Question: The picture describes a maze problem, where green is the starting position and red is the end point. Find the length of the shortest path.
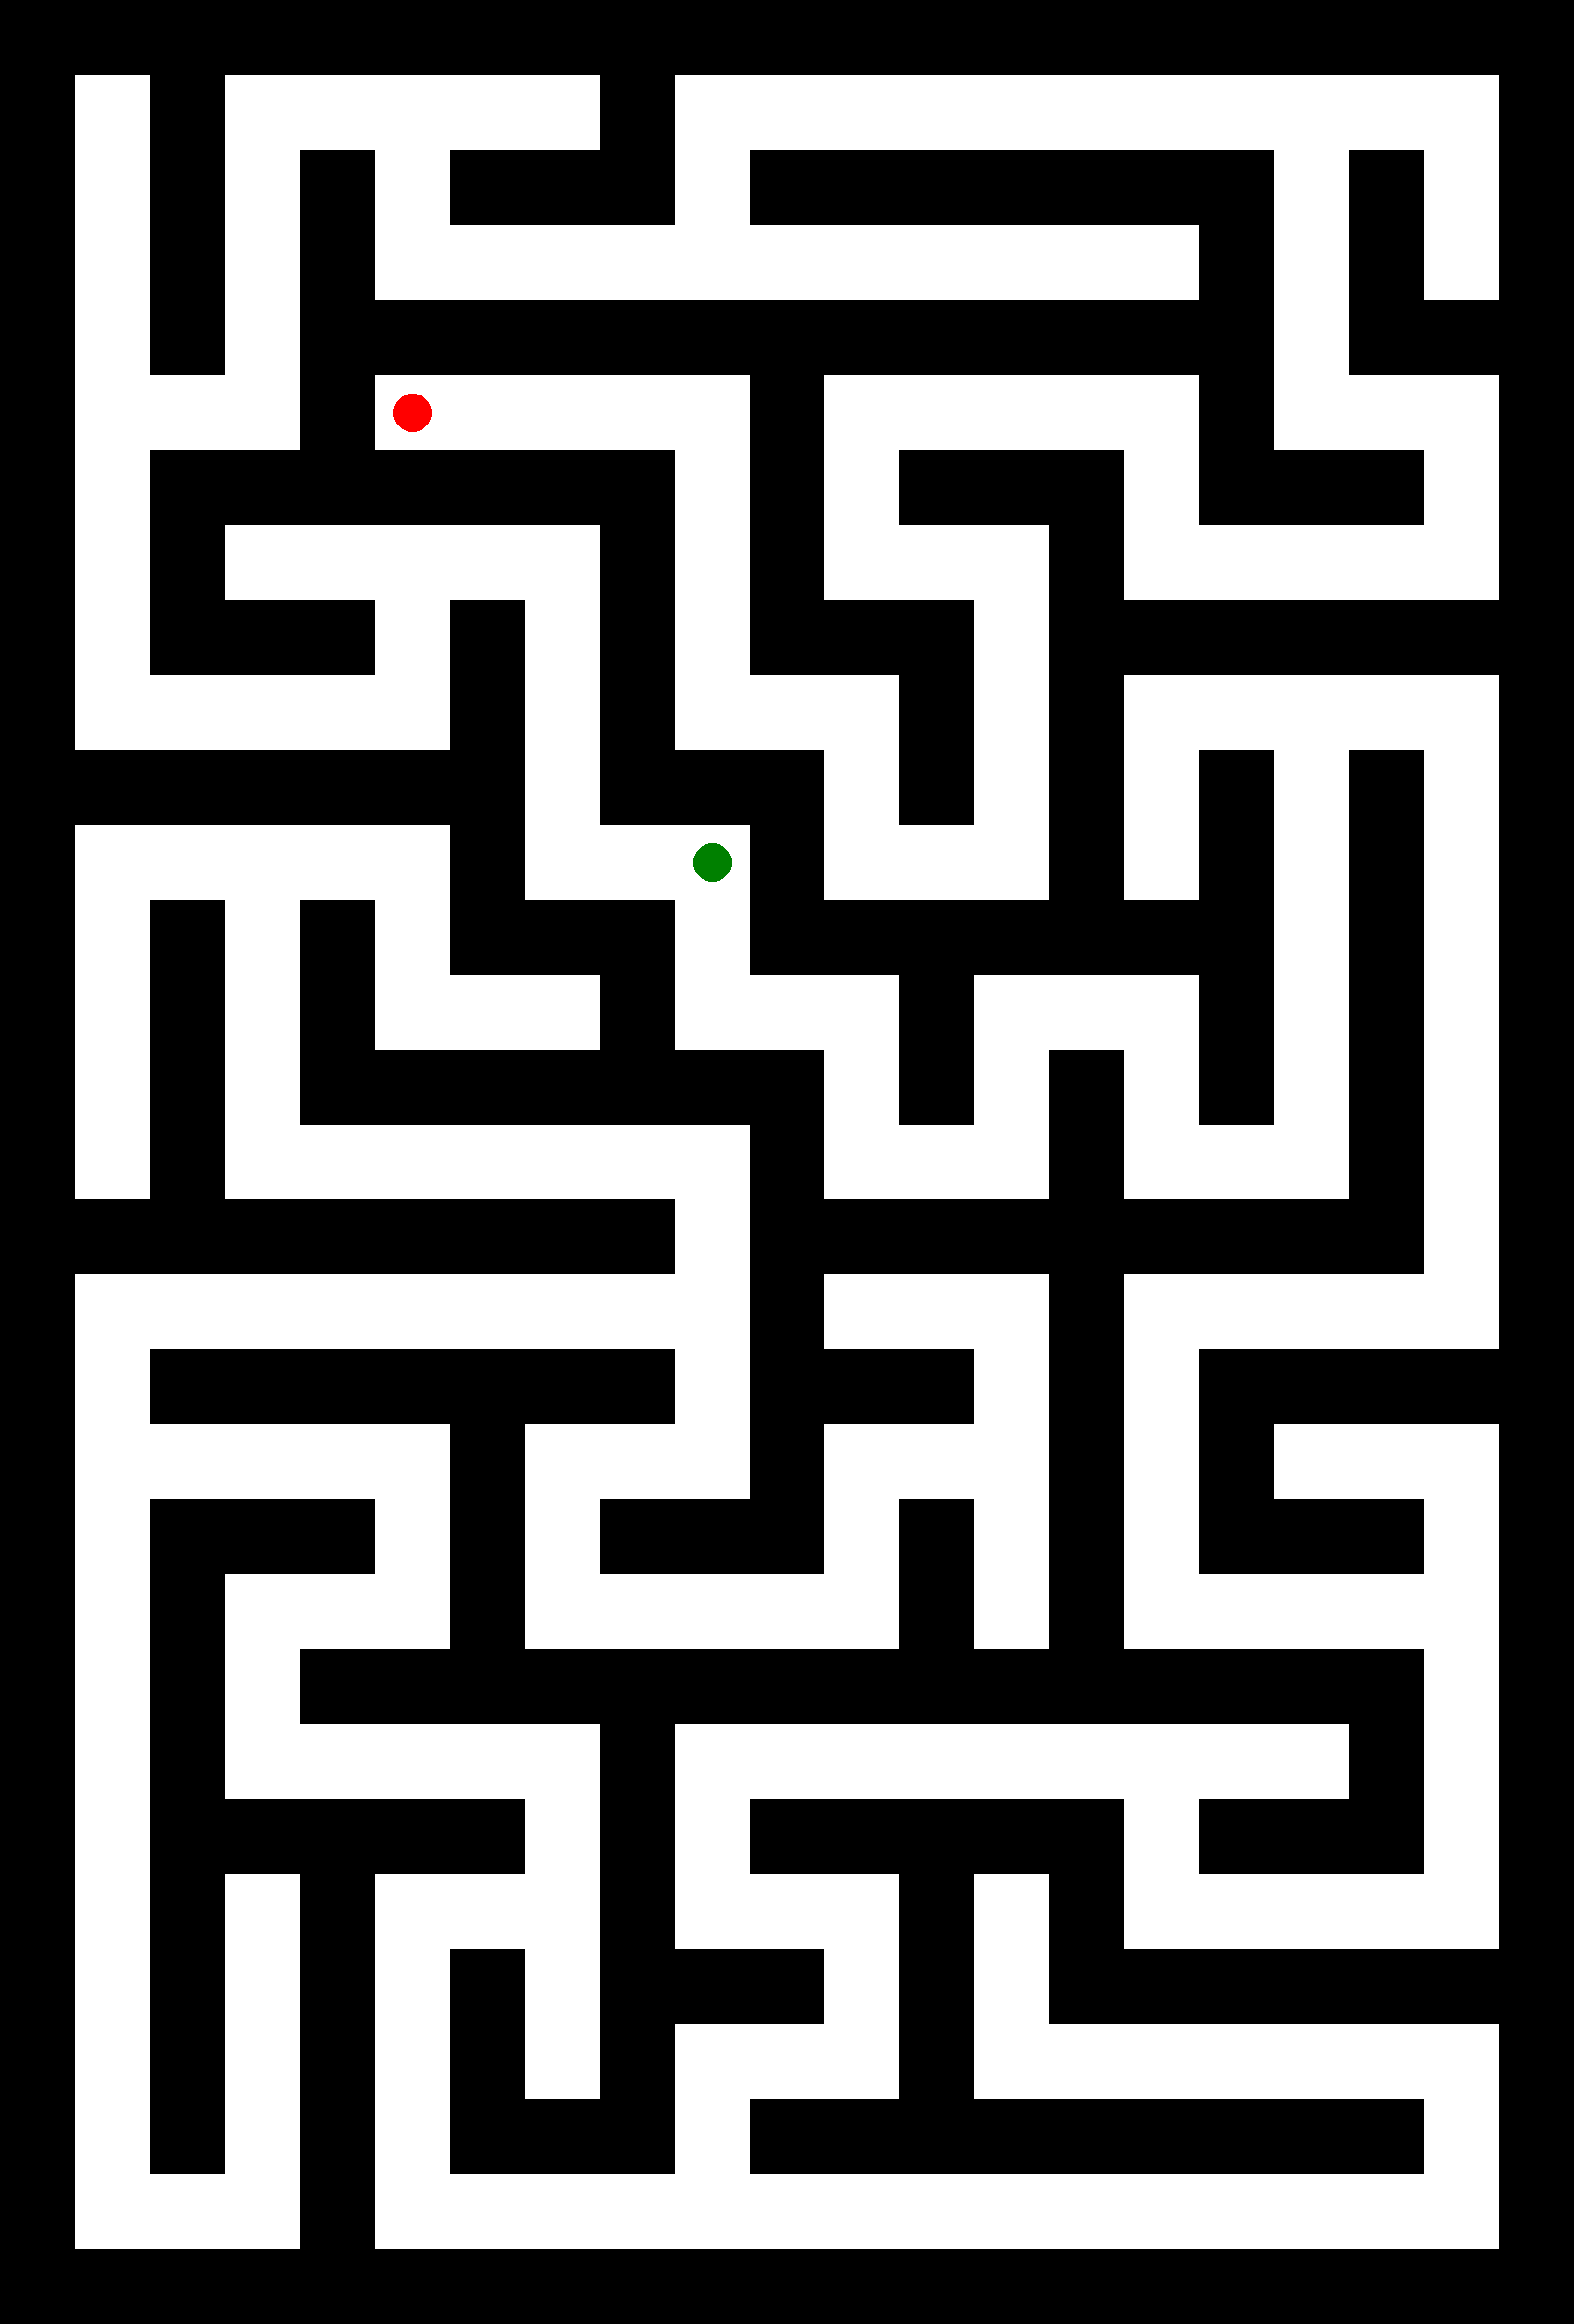
Answer: 82